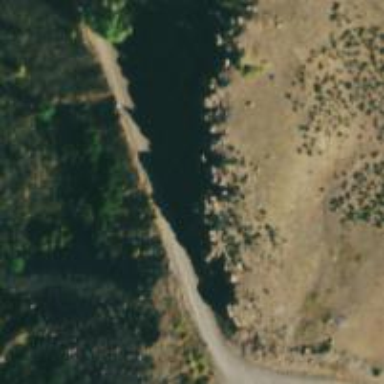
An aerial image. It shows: Natural cliff.